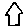
Label: house